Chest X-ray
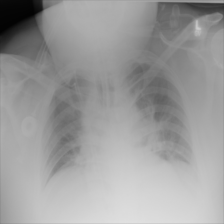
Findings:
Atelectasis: negative
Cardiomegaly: negative
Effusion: negative
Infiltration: negative
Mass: negative
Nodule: negative
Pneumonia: negative
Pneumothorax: negative
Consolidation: negative
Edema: negative
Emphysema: negative
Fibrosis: negative
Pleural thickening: negative
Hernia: negative